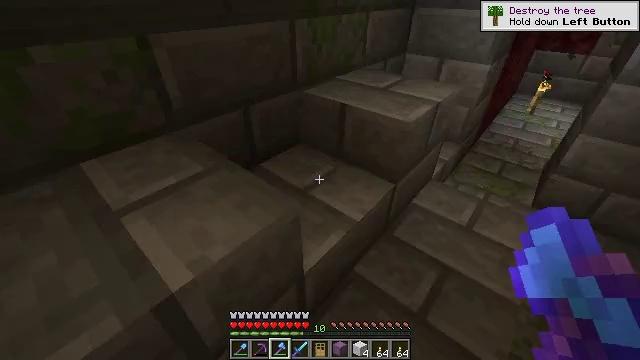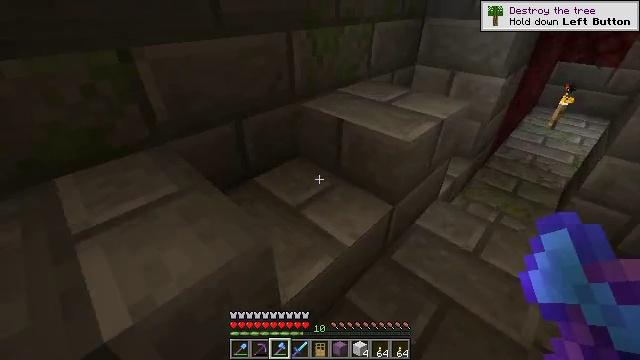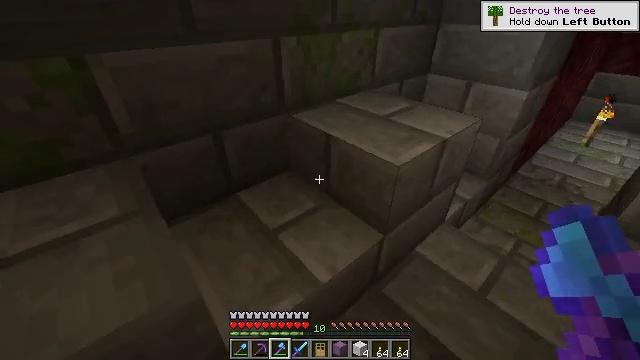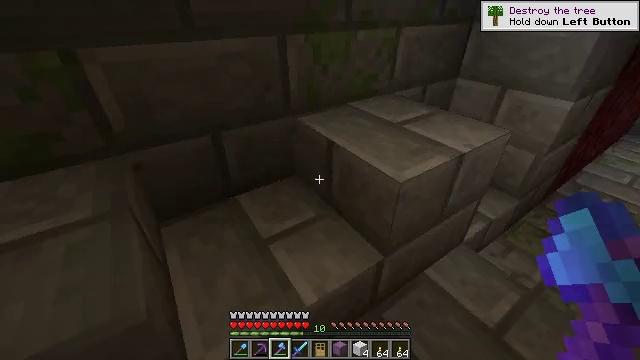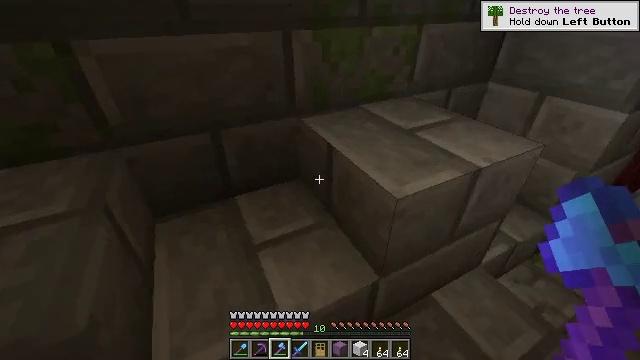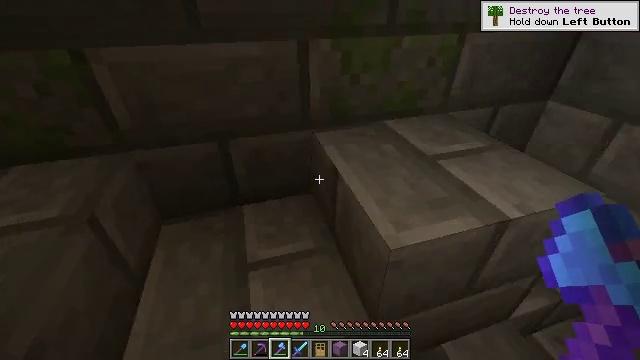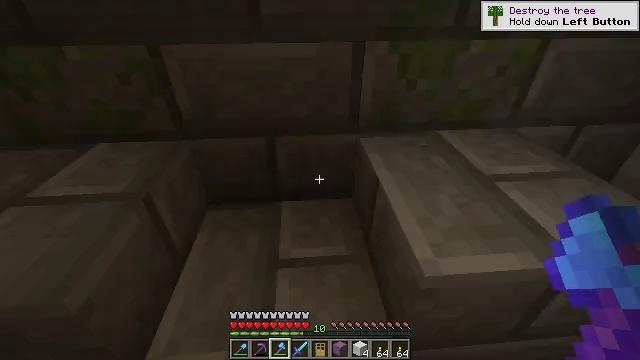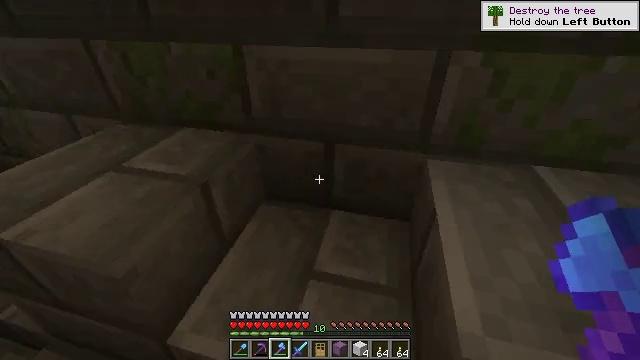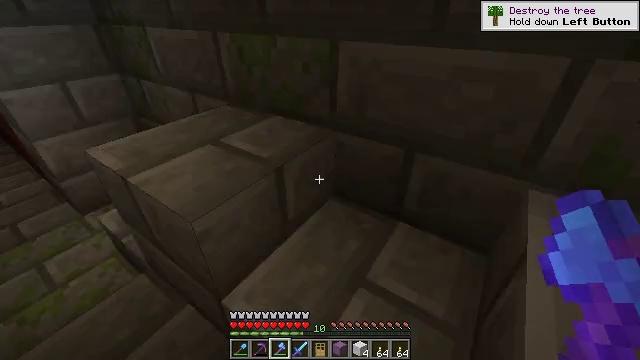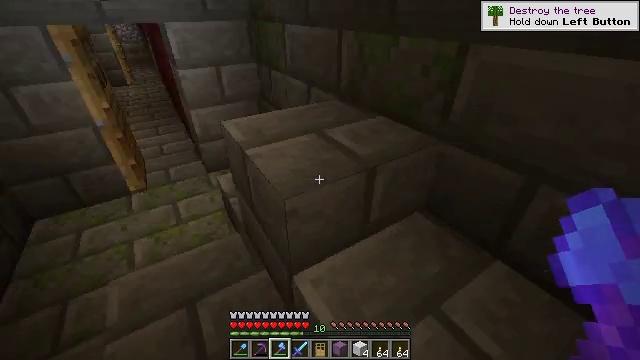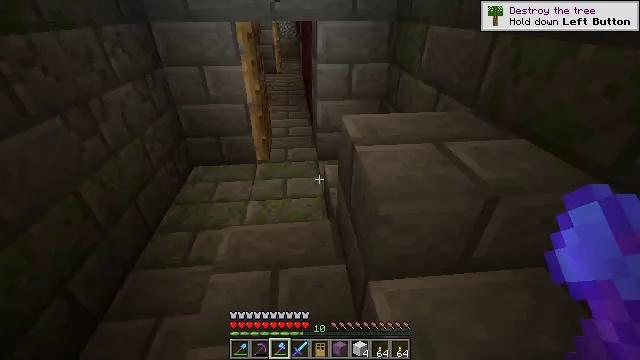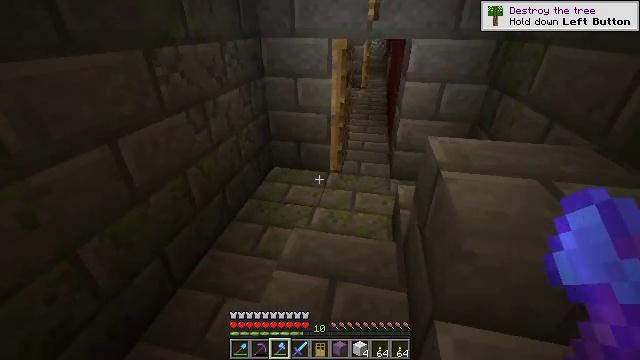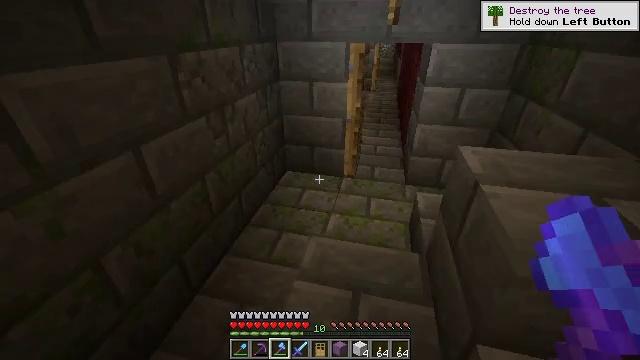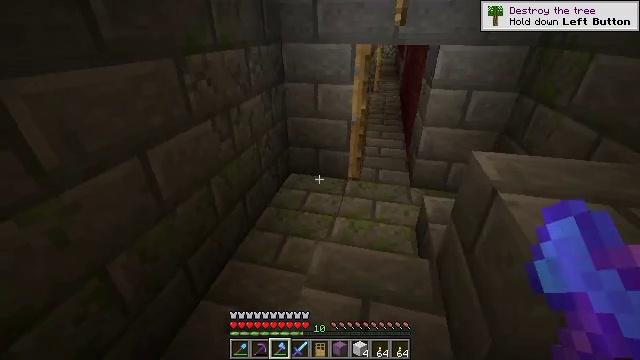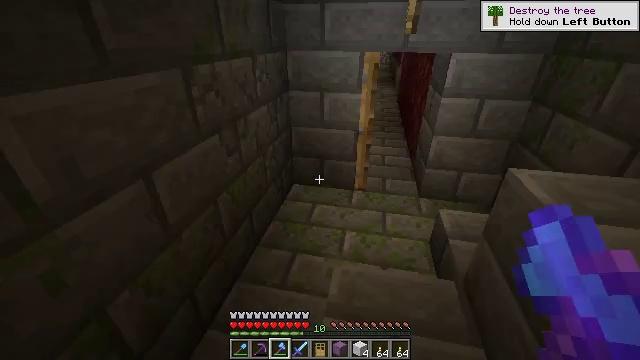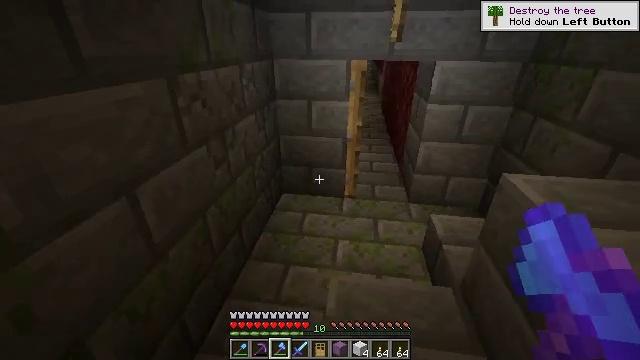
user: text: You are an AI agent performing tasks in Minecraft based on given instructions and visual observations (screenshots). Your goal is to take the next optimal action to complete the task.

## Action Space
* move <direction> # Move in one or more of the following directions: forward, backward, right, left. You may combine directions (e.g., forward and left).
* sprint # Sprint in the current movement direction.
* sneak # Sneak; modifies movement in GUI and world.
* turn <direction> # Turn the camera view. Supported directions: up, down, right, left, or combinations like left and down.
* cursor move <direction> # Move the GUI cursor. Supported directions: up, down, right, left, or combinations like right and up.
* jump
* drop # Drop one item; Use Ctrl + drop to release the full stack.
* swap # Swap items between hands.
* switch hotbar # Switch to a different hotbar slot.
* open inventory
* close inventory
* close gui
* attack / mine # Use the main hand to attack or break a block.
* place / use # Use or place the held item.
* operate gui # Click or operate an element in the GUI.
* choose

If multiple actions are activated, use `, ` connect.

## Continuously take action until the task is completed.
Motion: motion action
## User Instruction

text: Mine the oak door to pick it up.
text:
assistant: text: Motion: move forward and move right, turn left and up
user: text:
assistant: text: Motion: move forward and move right, turn left
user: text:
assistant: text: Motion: move forward and move right, turn left
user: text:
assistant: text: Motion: move forward and move right, turn left
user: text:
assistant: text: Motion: move forward and move right, turn left
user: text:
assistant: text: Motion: move forward, turn left
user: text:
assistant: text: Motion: move forward, turn left
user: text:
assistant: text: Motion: move forward, turn left
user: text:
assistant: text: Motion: turn left
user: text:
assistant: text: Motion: turn left
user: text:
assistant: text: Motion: move left, turn left and up
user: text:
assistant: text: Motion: move forward and move left, turn left
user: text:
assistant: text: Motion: move forward and move left
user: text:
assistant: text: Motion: move forward and move left, turn right and up
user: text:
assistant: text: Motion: move forward and move left, turn right and up
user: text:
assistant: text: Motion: move forward, turn right
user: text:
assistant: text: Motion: move forward
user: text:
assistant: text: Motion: move forward, turn right
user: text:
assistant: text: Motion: move forward, turn right
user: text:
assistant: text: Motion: move forward, sprint, turn right
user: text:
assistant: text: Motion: move forward, sprint, turn right
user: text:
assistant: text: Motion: move forward, sprint
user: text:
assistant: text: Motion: move forward, sprint
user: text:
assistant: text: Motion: move forward, sprint
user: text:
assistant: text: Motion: move forward, sprint
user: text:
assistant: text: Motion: move forward and move right
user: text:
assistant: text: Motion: move forward and move right, turn left
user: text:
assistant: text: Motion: move forward and move right, turn left
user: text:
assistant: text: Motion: move forward and move right, turn left
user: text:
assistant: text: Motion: move right, turn left